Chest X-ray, PA view. Patient: 58 years old, sex F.
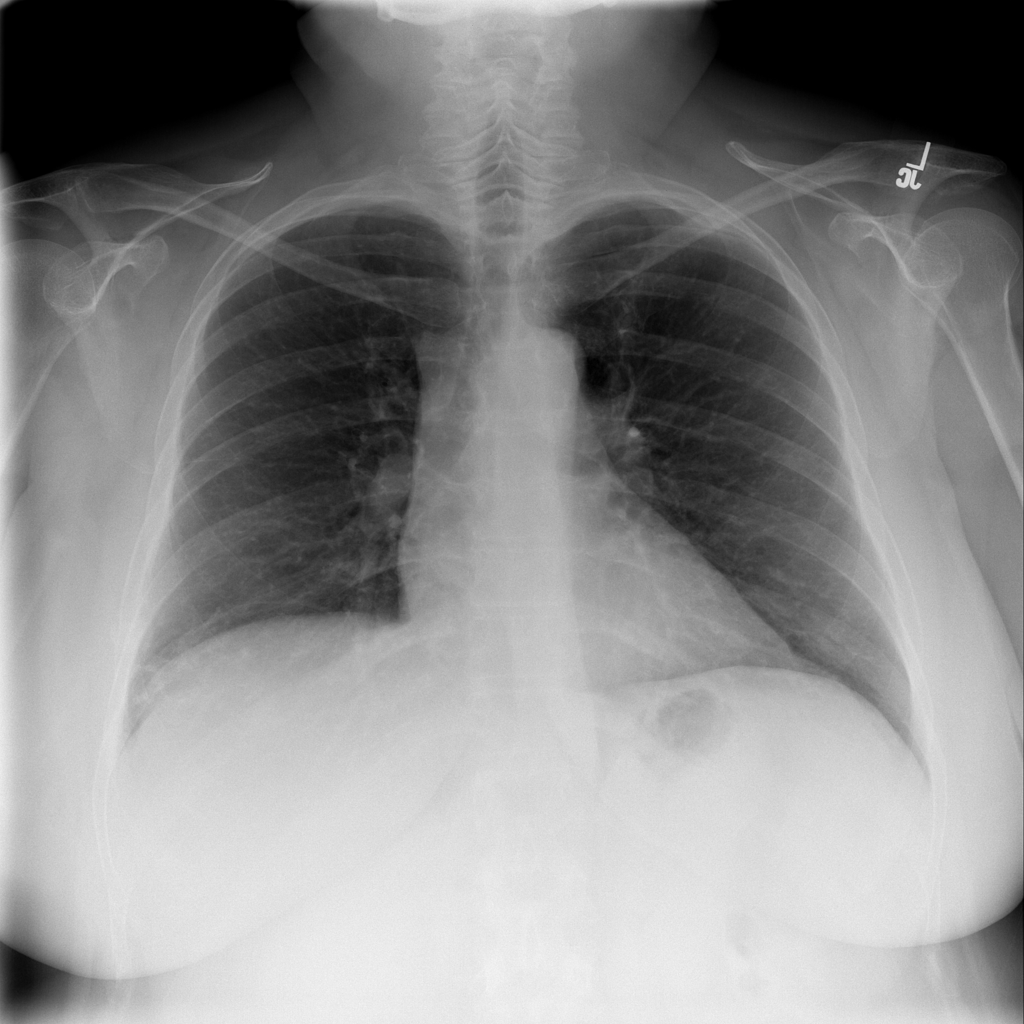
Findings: No Finding